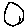
Label: circle